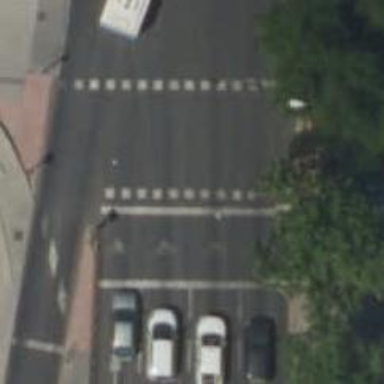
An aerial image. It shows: Road crossing with traffic signals.